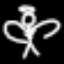
Label: angel